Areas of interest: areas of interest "Hanting Hotel (Yangzhou Wenchang Ge Slender West Lake Branch)"
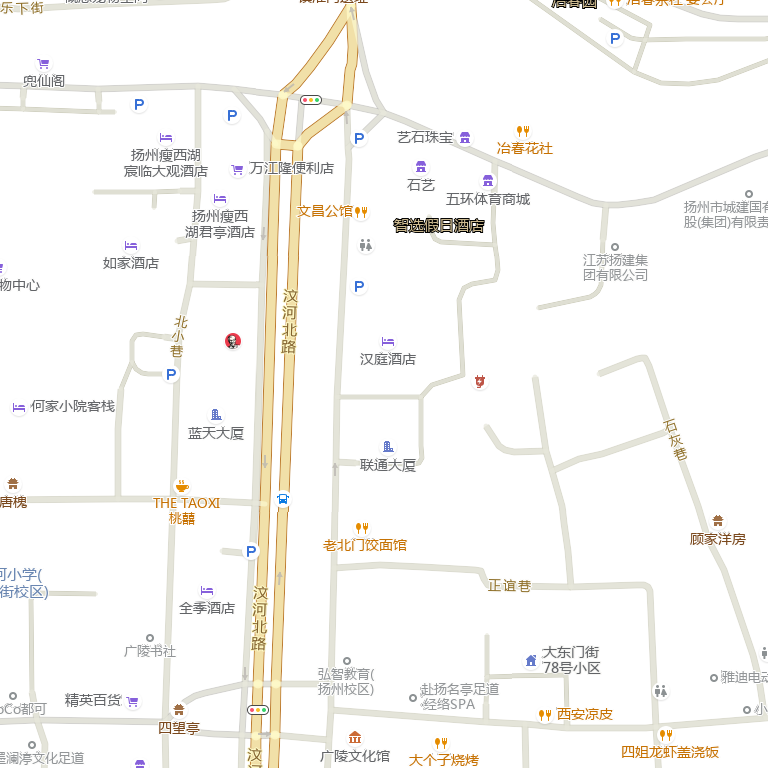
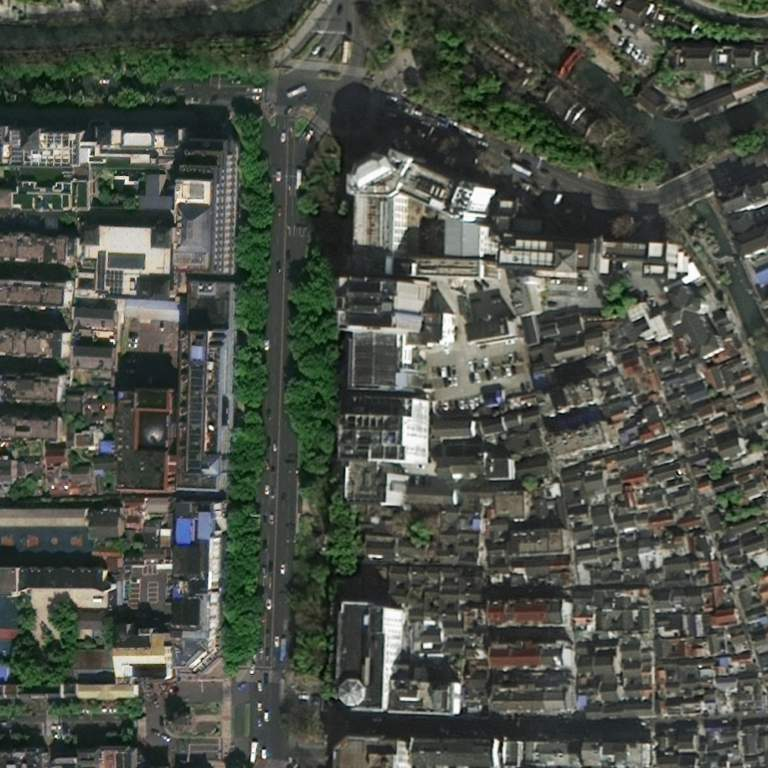